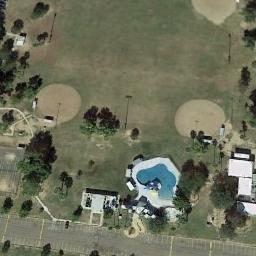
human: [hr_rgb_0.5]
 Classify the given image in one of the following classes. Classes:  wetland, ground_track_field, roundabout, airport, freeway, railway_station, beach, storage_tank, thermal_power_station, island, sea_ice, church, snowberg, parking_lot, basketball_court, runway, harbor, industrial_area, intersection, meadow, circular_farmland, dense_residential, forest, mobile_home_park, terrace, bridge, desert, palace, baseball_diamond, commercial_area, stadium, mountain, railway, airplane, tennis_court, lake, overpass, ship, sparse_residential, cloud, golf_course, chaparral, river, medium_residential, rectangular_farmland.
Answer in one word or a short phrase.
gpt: baseball_diamond